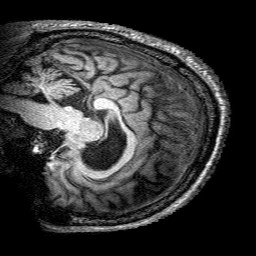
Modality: T1w
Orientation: sagittal
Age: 54
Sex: male
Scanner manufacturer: siemens
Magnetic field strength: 3 T
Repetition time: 2.25 s
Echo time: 0.00452 s